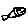
Label: fish